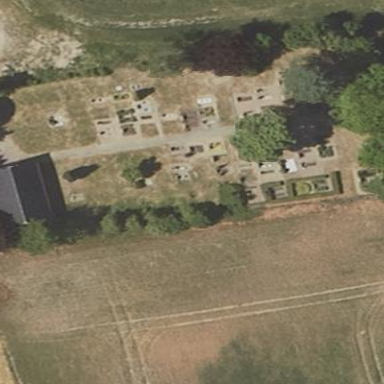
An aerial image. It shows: Cemetery.